Question: I am creating intellisense as Java's intellisense at C#.I have TextBox which user can write what he wants to get.how to get all information from assembly as it is class,or const,or namespace,or primitive,or enum,or method ..? like in the picture

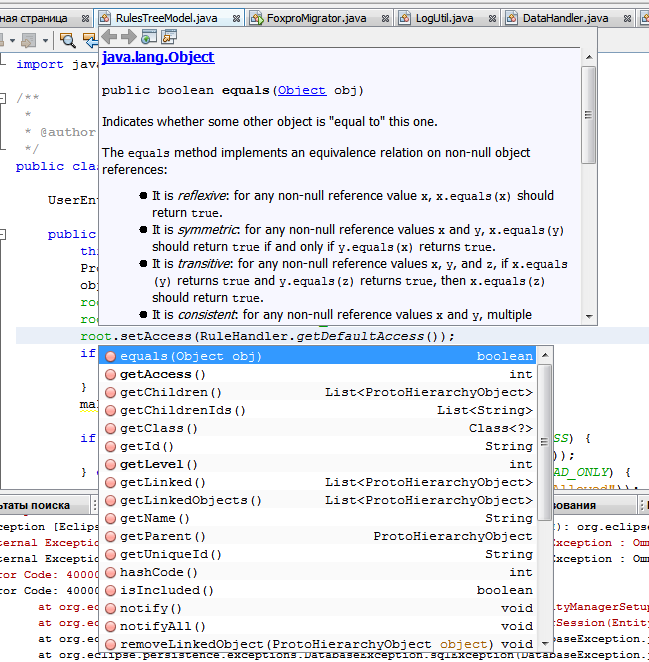
Answer: It's not really clear what you mean, but you should start with:
- <URL>
If you go for 'Type.GetMembers', you can distinguish between them using <URL>.
Basically look at all the members available on 'Type', 'MethodInfo' etc... and if you have any more questions, we can probably be more helpful with those.